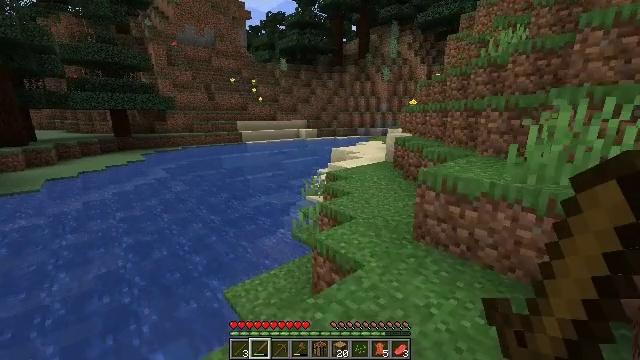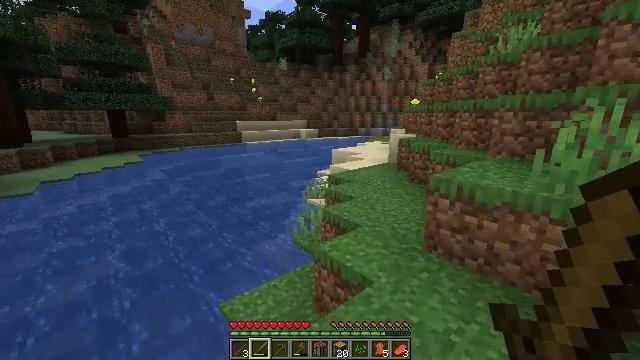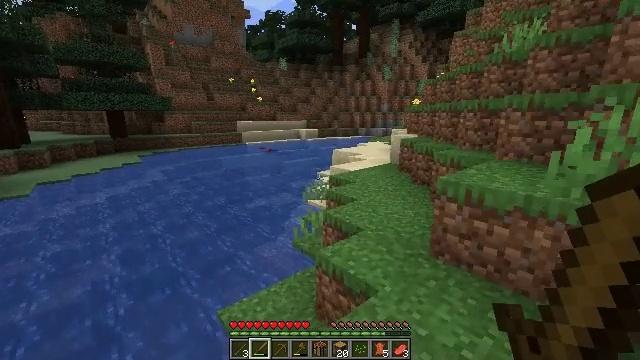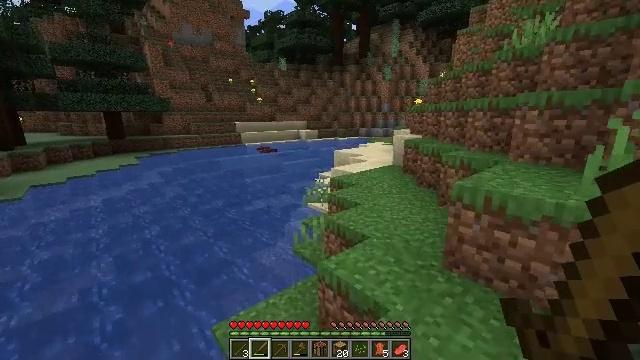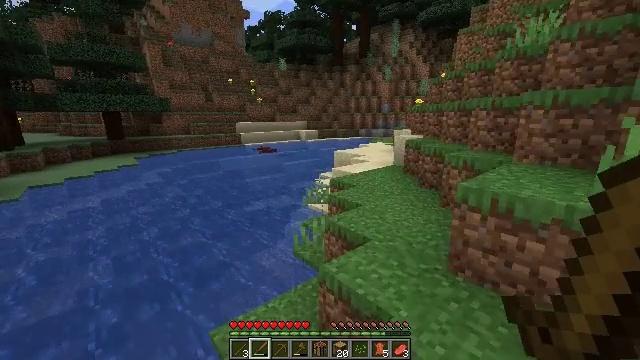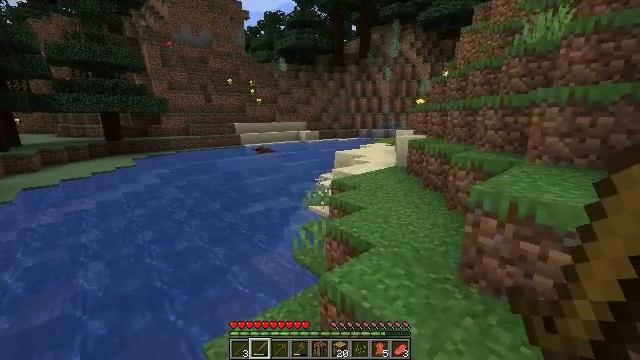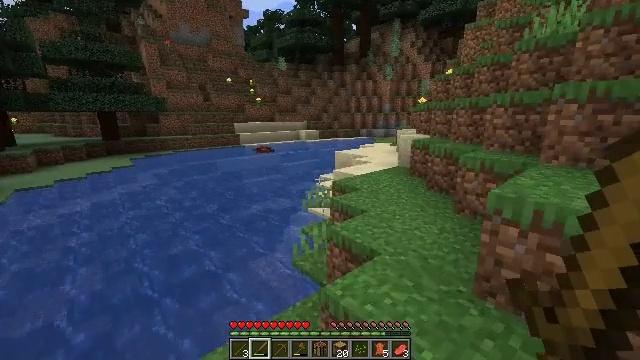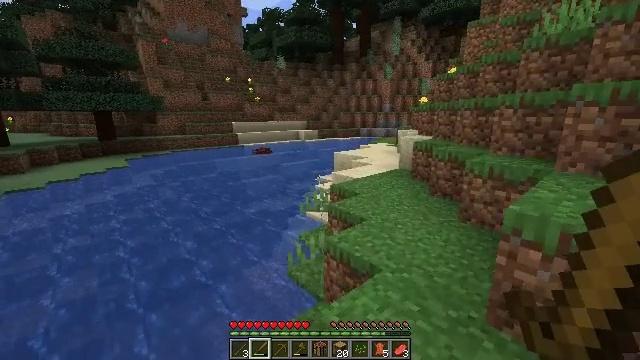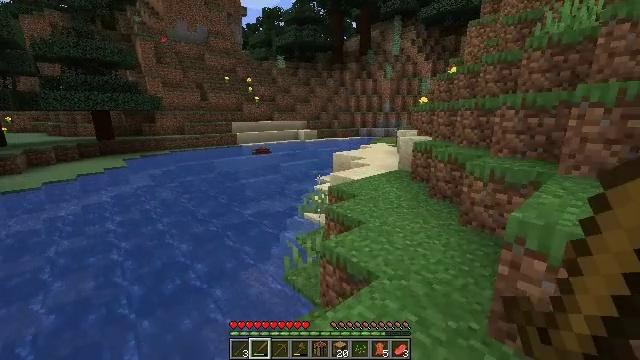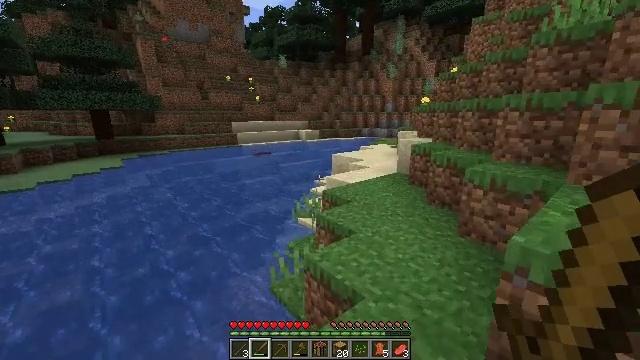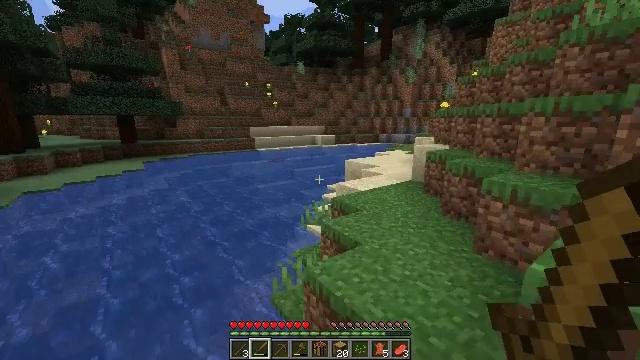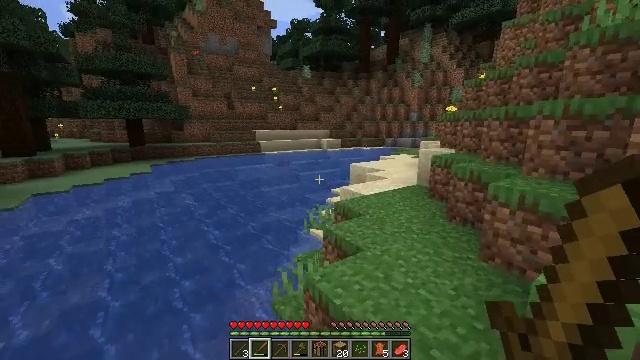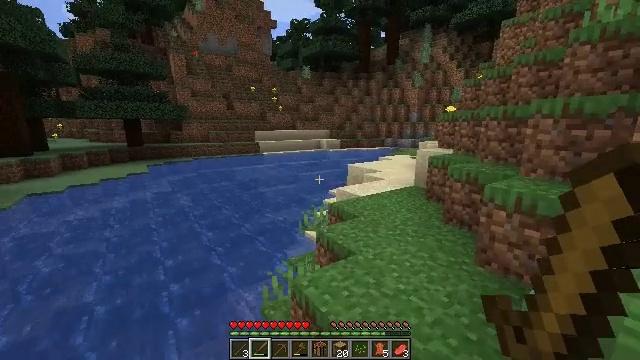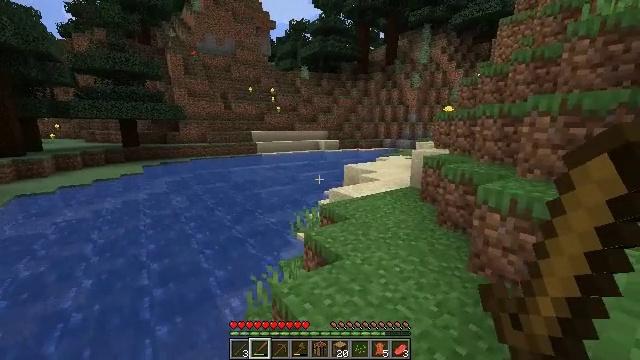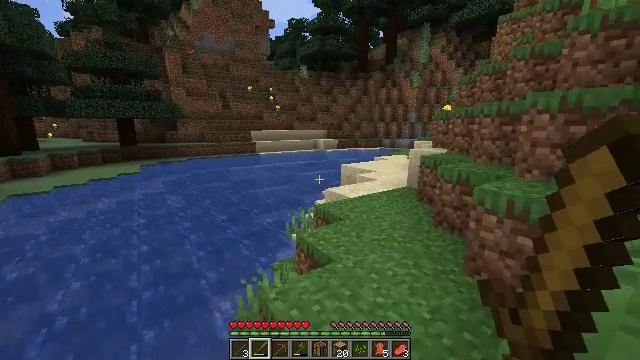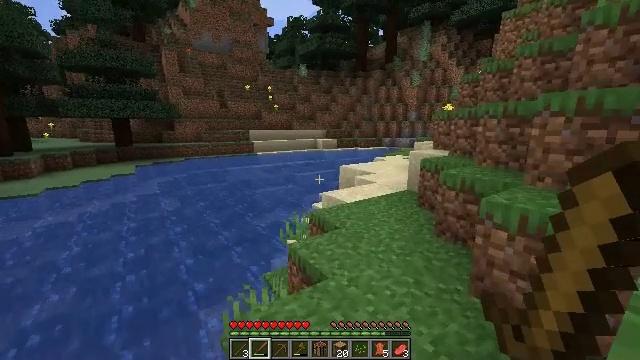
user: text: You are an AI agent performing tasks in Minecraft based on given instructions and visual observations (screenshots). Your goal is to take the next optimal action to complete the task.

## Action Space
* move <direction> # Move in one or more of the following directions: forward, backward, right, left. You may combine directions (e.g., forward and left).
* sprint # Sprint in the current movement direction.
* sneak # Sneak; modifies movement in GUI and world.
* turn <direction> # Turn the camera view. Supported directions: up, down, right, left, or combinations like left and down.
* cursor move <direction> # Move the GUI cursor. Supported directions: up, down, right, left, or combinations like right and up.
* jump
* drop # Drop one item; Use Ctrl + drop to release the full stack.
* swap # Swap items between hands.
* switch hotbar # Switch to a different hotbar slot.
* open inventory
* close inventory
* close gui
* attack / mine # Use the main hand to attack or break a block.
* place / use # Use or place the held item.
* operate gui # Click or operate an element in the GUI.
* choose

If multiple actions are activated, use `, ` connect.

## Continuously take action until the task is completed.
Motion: motion action
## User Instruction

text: Collect spruce log for building materials.
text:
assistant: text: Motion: move forward
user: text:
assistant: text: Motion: move forward
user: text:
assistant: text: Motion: move forward
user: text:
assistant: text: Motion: move forward
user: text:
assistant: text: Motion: move forward
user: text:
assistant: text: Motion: move forward
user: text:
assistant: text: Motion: move forward and move right
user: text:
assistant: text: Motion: move forward and move right
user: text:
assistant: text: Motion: move forward and move right
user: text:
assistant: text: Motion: move forward and move right, turn left and up
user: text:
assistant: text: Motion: move forward and move right, turn left
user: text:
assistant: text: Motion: move forward and move right
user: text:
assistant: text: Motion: move forward and move right
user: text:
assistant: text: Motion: move forward
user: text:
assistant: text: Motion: move forward
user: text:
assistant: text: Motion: move forward
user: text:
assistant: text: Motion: move forward
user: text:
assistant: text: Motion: move forward
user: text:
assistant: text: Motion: move forward
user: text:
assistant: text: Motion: move forward
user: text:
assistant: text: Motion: move forward
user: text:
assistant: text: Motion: move forward
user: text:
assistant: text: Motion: move forward
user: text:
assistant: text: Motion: move forward
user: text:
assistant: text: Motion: move forward
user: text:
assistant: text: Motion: move forward
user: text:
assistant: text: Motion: move forward
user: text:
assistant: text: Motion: move forward
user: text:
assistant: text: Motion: move forward and move right
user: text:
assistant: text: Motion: move forward and move right